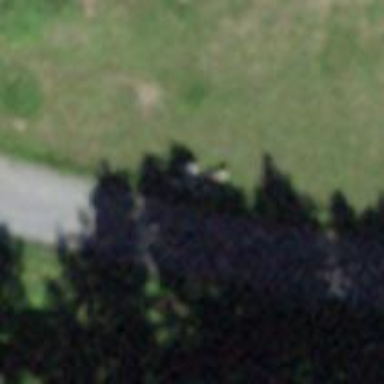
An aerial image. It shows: Bench.